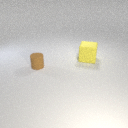
small brown rubber cylinder in front of large yellow rubber cube